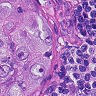
Metastatic tissue present: yes